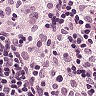
Metastatic tissue present: no